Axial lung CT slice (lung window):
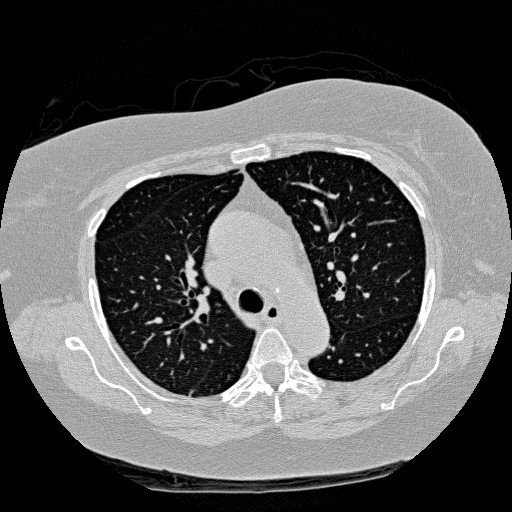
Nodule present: no